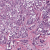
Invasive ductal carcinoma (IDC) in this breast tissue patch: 1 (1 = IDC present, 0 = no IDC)